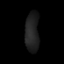
Tissue: prostate
Cell type: T cells
Senescence score: 0.2961
Nuclear area (px): 543
Mean DAPI intensity: 32.969